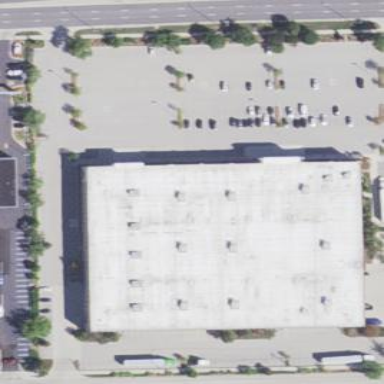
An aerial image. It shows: Retail building.